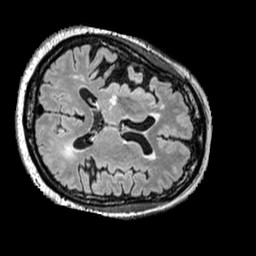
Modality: FLAIR
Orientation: axial
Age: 60
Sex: female
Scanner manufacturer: siemens
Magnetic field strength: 3 T
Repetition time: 5 s
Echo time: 0.387 s